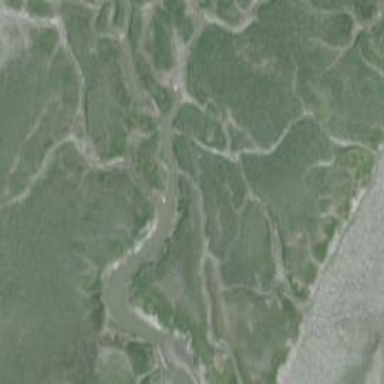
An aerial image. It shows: Saltmarsh wetland.